Question: While my swift project was running, it suddenly started giving an error and is not being built. In the log records, there is an error called 'Illegal Configuration' in '.storyboard' file, but when I go into my files, no error appears. I just get this error while building.

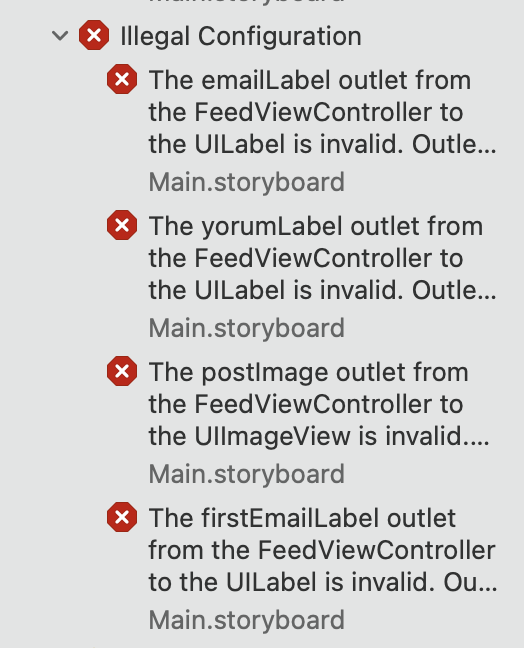
Answer: It seems that in the storyboard you are trying to make an outlet from eg a view controller to eg a prototype cell in a table view or collection view. That is indeed illegal, as it is meaningless. Don't do that.